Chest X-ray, PA view. Patient: 48 years old, sex F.
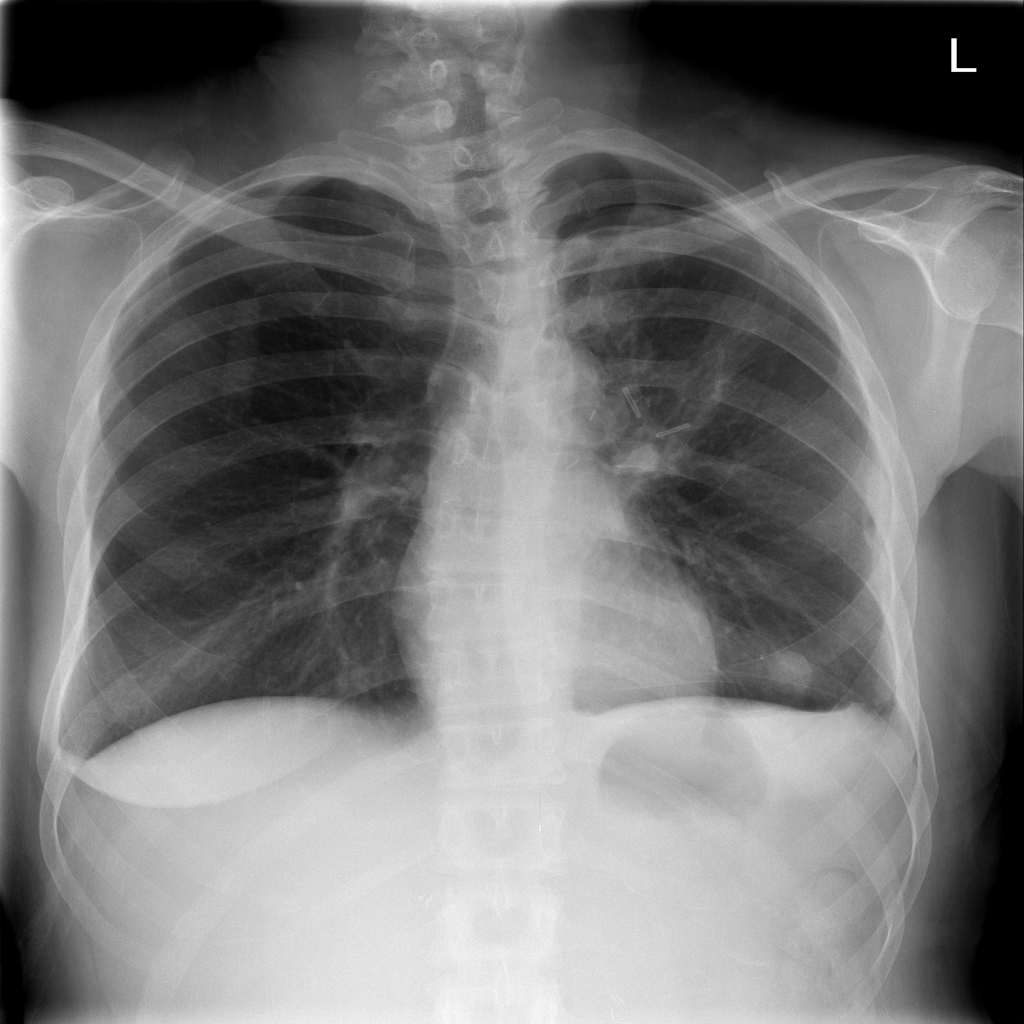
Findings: Pneumothorax